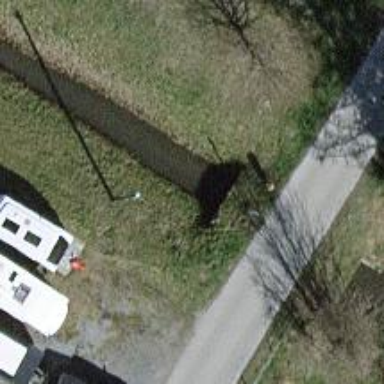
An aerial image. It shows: Culvert tunnel under drain waterway.